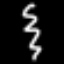
Label: squiggle